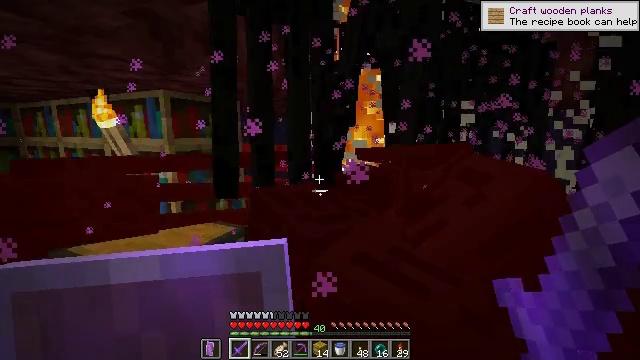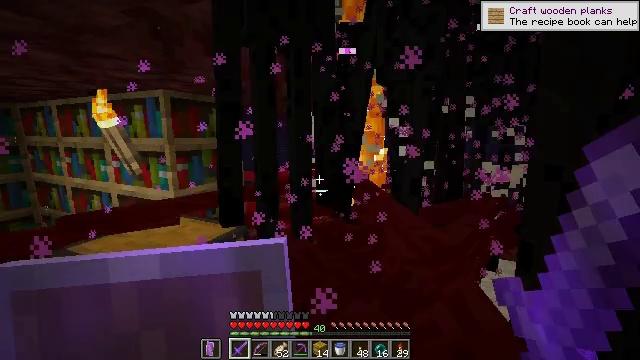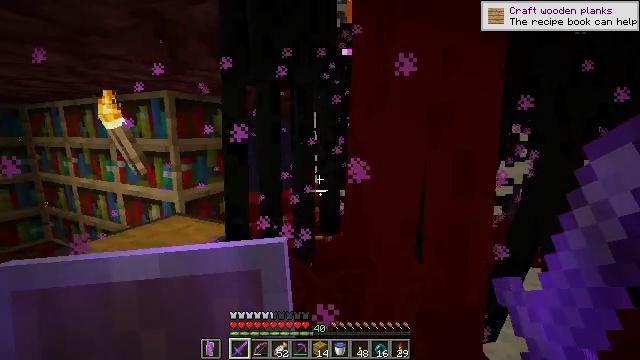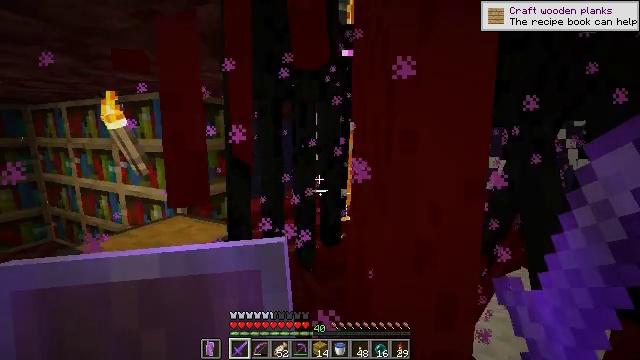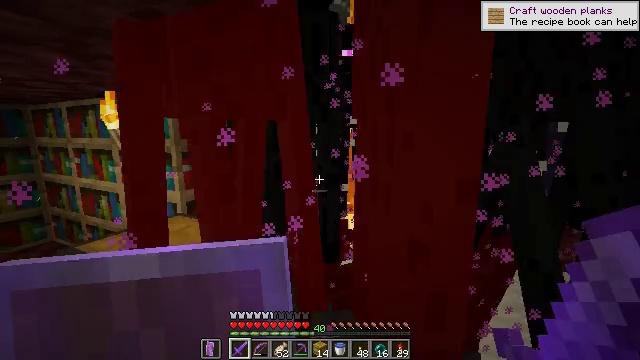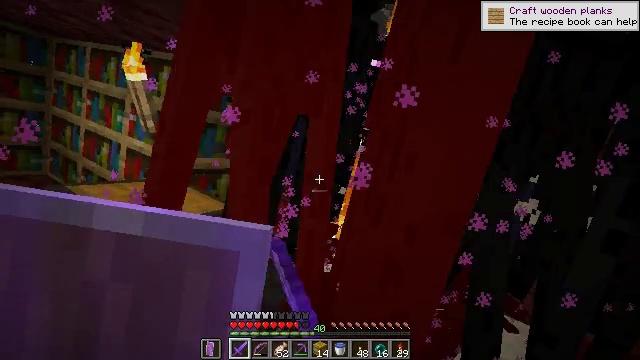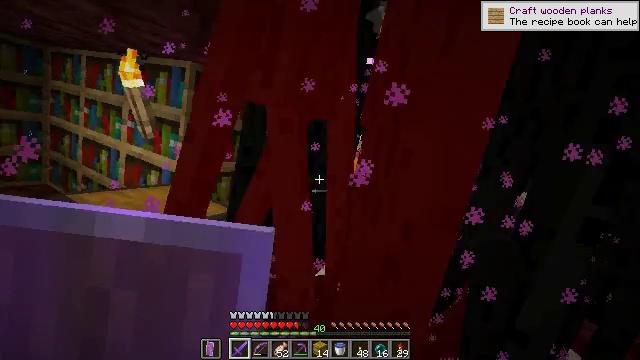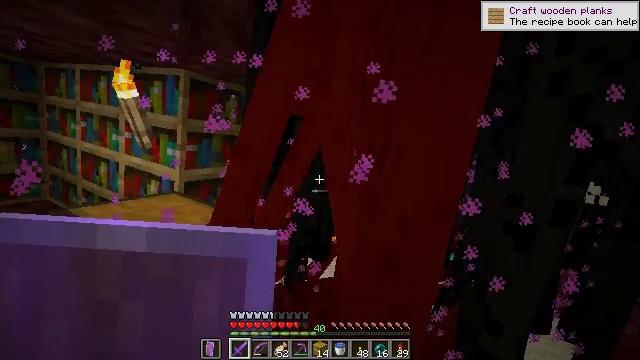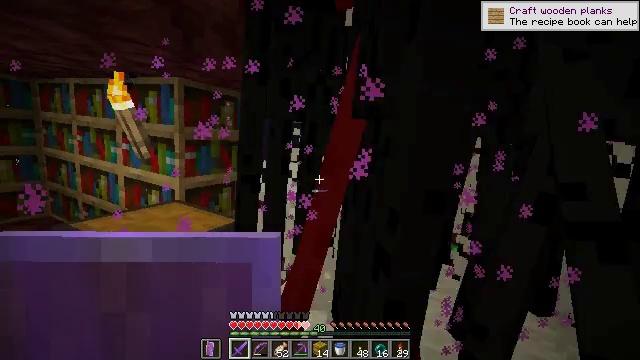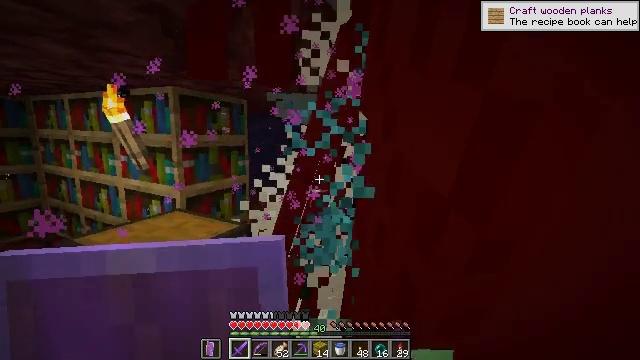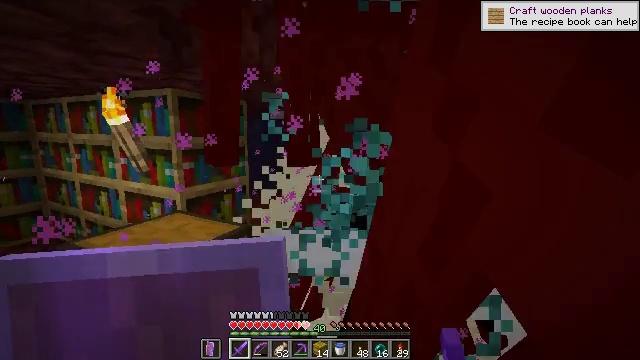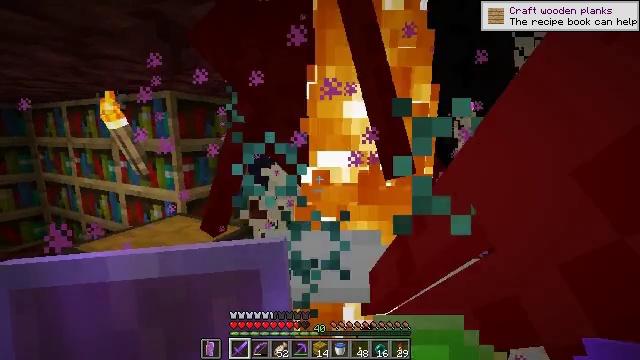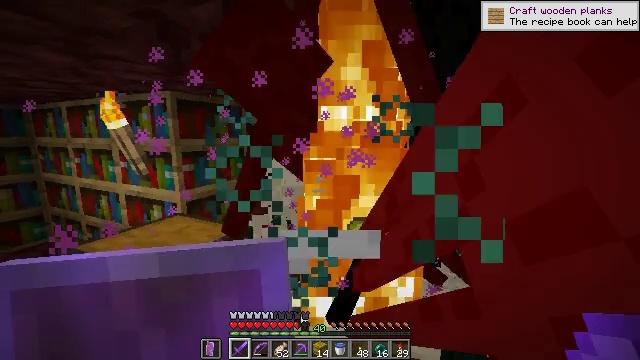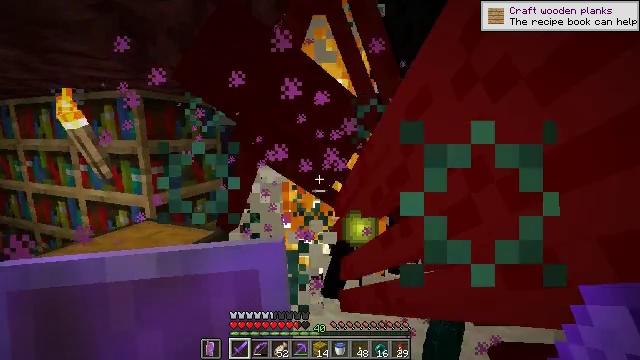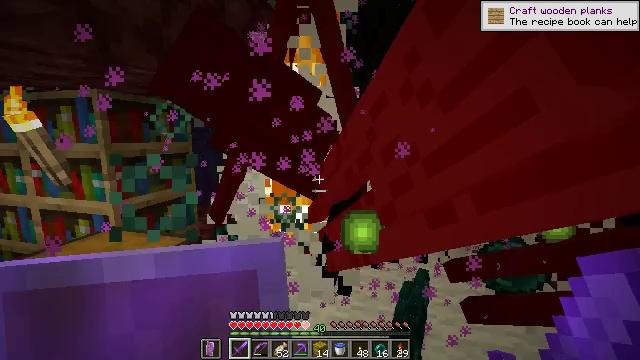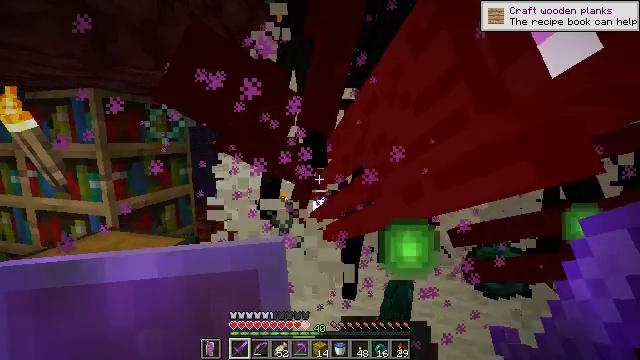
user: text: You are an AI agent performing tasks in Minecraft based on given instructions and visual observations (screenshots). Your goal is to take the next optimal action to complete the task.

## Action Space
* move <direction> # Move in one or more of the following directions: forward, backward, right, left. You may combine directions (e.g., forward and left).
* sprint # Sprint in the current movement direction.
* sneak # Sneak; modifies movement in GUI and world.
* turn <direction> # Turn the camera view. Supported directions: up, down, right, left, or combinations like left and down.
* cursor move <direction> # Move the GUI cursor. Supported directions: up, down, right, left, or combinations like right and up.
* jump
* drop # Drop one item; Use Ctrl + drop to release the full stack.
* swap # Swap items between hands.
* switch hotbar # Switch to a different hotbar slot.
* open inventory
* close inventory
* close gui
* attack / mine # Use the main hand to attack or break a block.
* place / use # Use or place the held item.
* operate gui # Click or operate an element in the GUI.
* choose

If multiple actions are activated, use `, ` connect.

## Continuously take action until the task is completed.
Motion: motion action
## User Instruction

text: Combat the enderman.
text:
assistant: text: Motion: no_op
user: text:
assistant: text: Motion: no_op
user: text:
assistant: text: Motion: no_op
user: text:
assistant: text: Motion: attack / mine
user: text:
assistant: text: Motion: attack / mine
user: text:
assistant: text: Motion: attack / mine
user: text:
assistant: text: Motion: attack / mine
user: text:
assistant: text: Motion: no_op
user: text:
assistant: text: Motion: no_op
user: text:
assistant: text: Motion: no_op
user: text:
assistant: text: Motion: no_op
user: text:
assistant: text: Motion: no_op
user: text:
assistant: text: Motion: turn right
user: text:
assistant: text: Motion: turn right
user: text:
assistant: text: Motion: no_op
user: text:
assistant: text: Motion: turn right
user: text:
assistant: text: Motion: turn right
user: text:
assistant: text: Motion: turn right
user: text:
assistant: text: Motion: turn right and up
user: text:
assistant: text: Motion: no_op
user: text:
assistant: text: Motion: attack / mine
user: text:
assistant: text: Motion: attack / mine
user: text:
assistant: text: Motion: attack / mine
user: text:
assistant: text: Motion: turn down, attack / mine
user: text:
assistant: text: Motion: turn left, attack / mine
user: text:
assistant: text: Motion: turn left, attack / mine
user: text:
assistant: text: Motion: no_op
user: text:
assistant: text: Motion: no_op
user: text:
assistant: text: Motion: no_op
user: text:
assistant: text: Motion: no_op